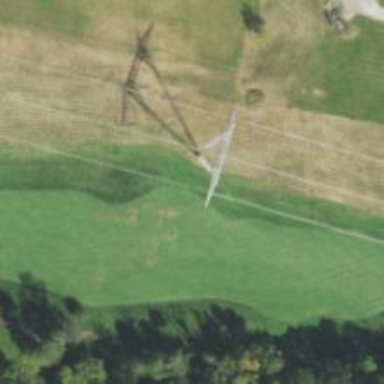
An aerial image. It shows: Lattice structure tower.